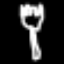
Label: fork